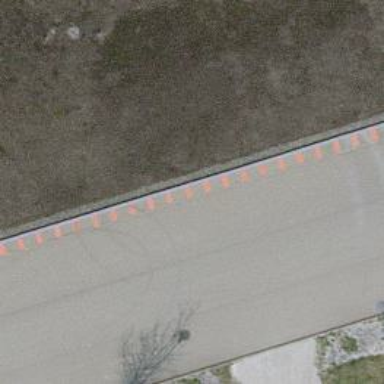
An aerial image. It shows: Pedestrian road.